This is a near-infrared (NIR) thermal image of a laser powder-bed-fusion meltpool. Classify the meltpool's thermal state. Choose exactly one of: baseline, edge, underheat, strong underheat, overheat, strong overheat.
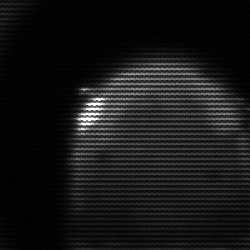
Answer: edge